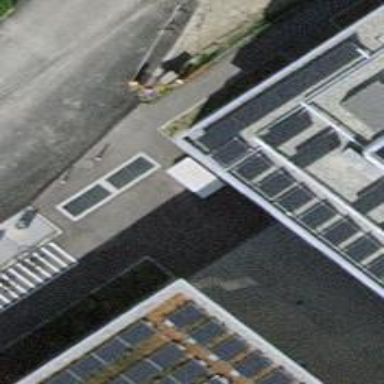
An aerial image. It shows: Pedestrian road with sett surface.